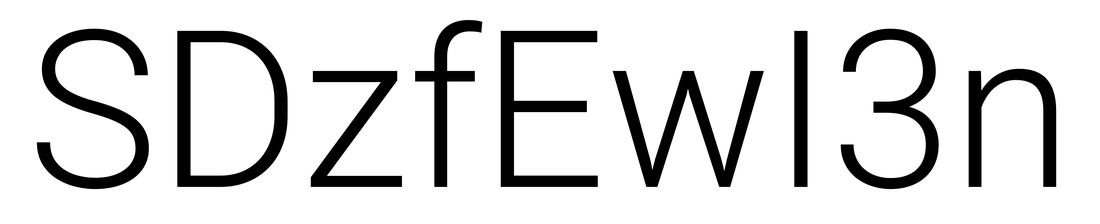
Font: Roboto_Light